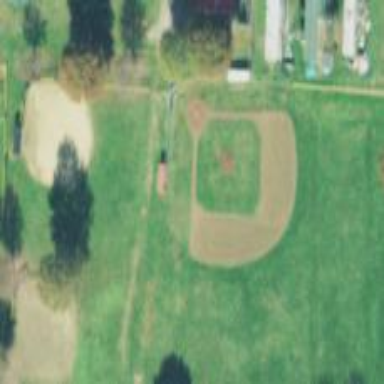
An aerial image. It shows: Baseball pitch for leisure and sports activities.